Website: lowes
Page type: cart
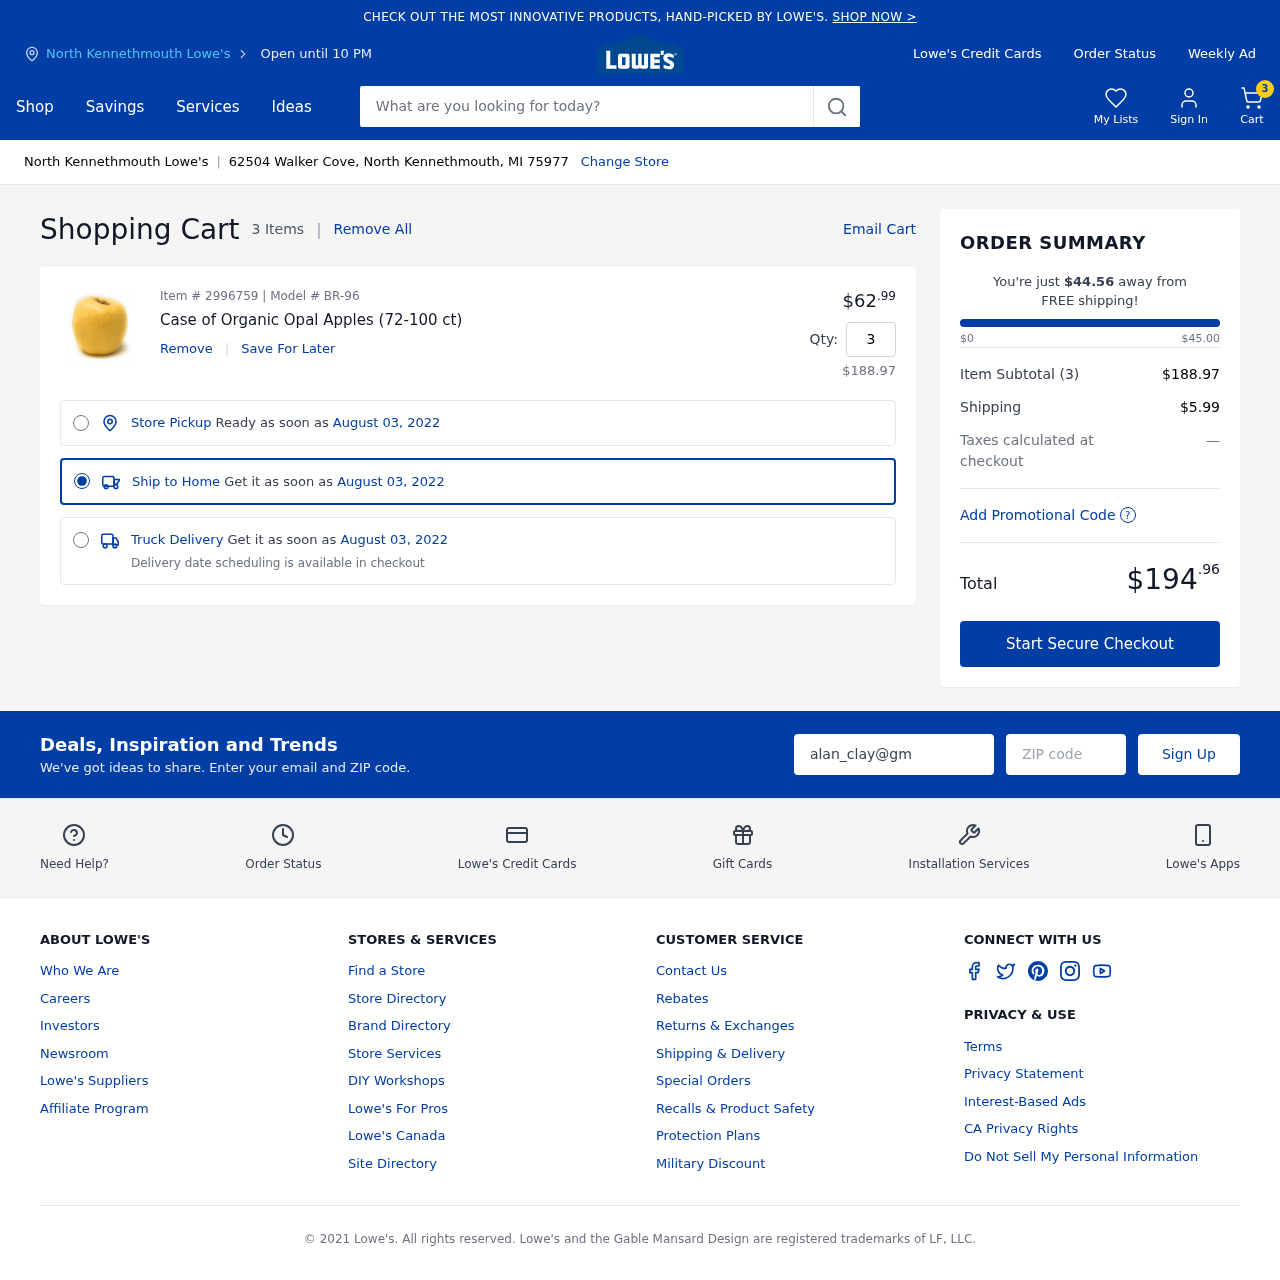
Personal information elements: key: PII_CITY
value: North Kennethmouth Lowe's
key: PII_EMAIL
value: alan_clay@gmail.com
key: PII_POSTCODE
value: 75977
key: PII_STREET
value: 62504 Walker Cove
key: PII_CITY_STATE_ZIP
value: North Kennethmouth, MI 75977
Product elements: key: PRODUCT1_NAME
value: Case of Organic Opal Apples (72-100 ct)
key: PRODUCT1_PRICE
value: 62.99
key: PRODUCT1_QUANTITY
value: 3
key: PRODUCT1_SUBTOTAL
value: $188.97
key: PRODUCT_ITEM_NUMBER
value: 2996759
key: PRODUCT_MODEL_NUMBER
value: BR-96
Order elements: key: ORDER_NUM_ITEMS
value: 3
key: ORDER_NUM_ITEMS
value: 3 Items
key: ORDER_DELIVERY_DATE
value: August 03, 2022
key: ORDER_SUBTOTAL
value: $188.97
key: ORDER_SHIPPING_COST
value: $5.99
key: ORDER_TOTAL
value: $194.96
Search elements: key: HEADER_SEARCH
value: What are you looking for today?